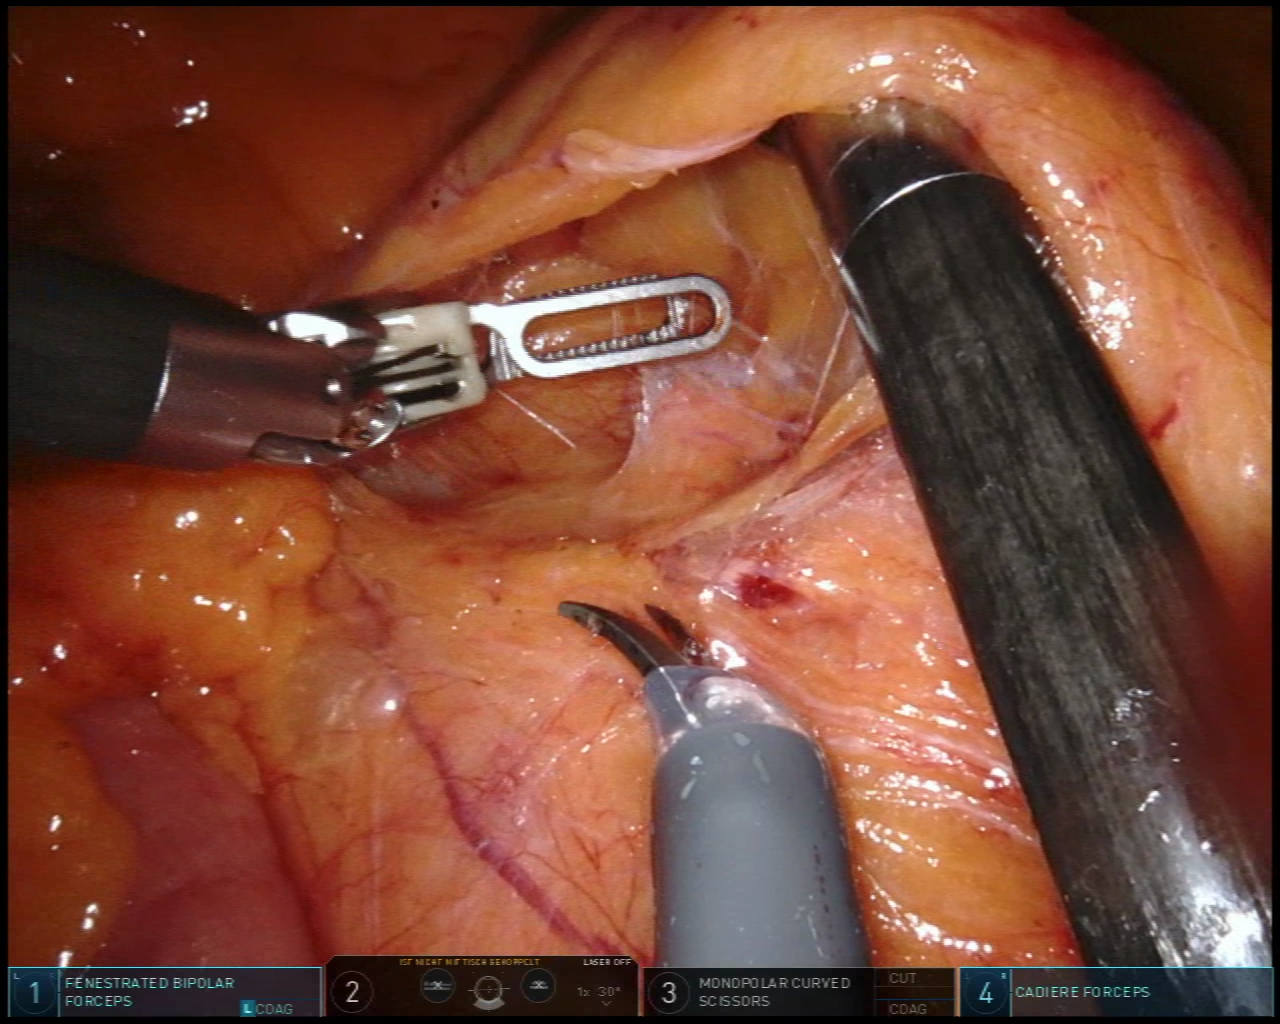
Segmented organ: small_intestine
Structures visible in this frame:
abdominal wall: no
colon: no
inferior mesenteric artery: no
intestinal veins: no
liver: no
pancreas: no
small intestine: yes
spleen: no
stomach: no
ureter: no
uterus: no
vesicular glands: no